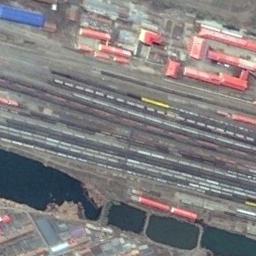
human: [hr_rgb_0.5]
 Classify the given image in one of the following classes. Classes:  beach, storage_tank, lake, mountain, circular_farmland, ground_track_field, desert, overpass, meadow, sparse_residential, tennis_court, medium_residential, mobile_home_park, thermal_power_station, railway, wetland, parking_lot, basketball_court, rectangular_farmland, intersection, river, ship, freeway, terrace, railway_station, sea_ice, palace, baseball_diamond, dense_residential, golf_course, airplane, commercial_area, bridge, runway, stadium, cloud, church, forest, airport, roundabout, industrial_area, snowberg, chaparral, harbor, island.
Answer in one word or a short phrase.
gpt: railway